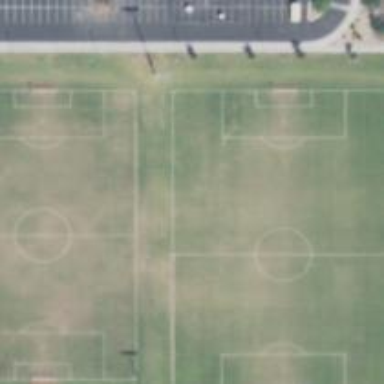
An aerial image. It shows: Soccer pitch for leisure land activities.